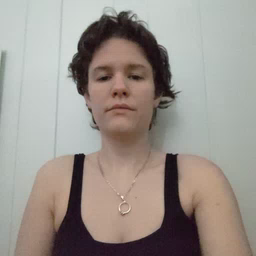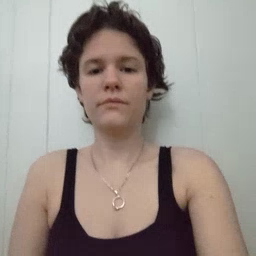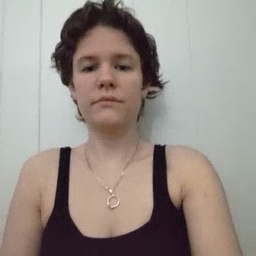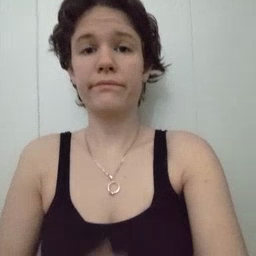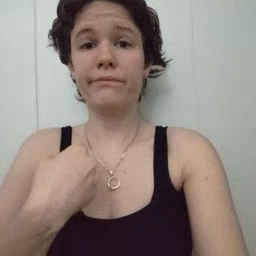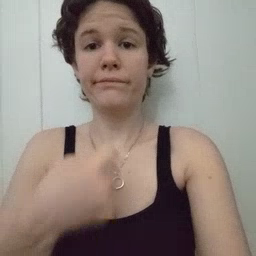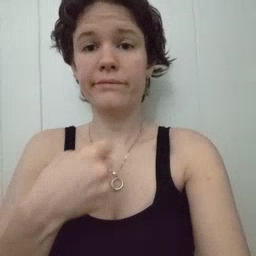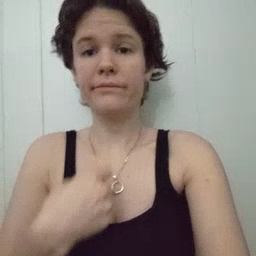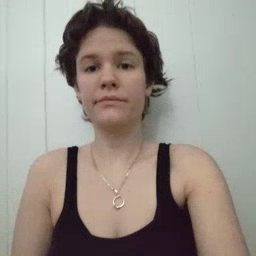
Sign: make